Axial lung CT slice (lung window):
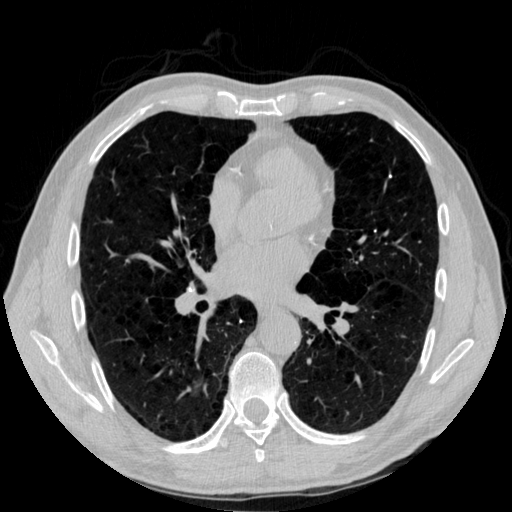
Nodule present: no